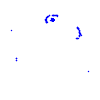
Particle: proton